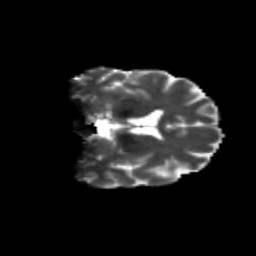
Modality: T2w
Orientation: coronal
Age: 56
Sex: male
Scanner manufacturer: siemens
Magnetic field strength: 3 T
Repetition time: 4.71 s
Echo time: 0.0906 s